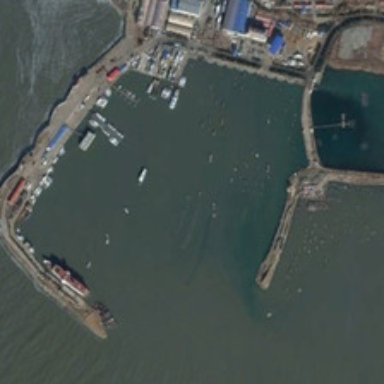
Several boats are in a port near many buildings and a pond .